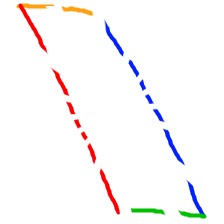
Shape: parallelogram